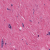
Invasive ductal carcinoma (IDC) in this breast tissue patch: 0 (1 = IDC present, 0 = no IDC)